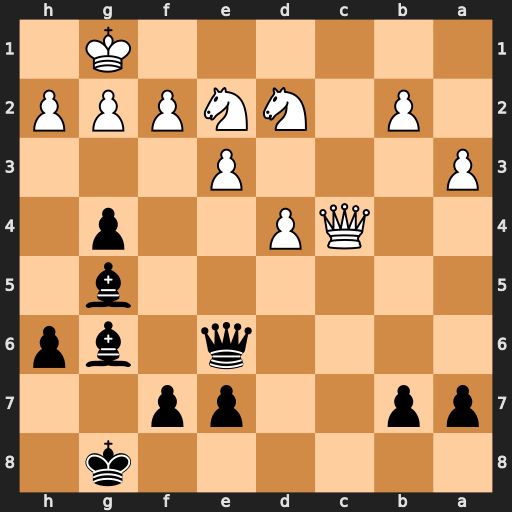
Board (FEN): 6k1/pp2pp2/4q1bp/6b1/2QP2p1/P3P3/1P1NNPPP/6K1
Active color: b
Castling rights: -
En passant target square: -
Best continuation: Qxc4 Nxc4 Bd3 Na5 Bxe2